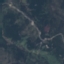
Label: HerbaceousVegetation